Question: I want to hide all of the '<tr>' where 'td''s text is 0. How can I do that? I have to mention that in reality i have more than 600 rows. But the example below is a demo. THX
'''
<table id ="list2">
<tbody>
<tr>
<td>2</td>
<td>213</td>
<td id ="hideRow">0</td>
<tr>
<tr>
<td>vb</td>
<td>asf</td>
<td id ="hideRow">0</td>
<tr>
<tr>
<td>cxvb</td>
<td>xcvb</td>
<td id ="hideRow">2</td>
<tr>
<tr>
<td>cas</td>
<td>asdf</td>
<td id ="hideRow">45</td>
<tr>
</tbody>
</table>
'''
This is my try :| . The event is loaded by onclick event
'''
$('#list2').find("tr td #hideRow").each(function(){
var txt2 = $(this).text();
if (txt2 =="0"){
$('#list2').find("tr").each(function(){
$(this).hide();
});
}
})
'''

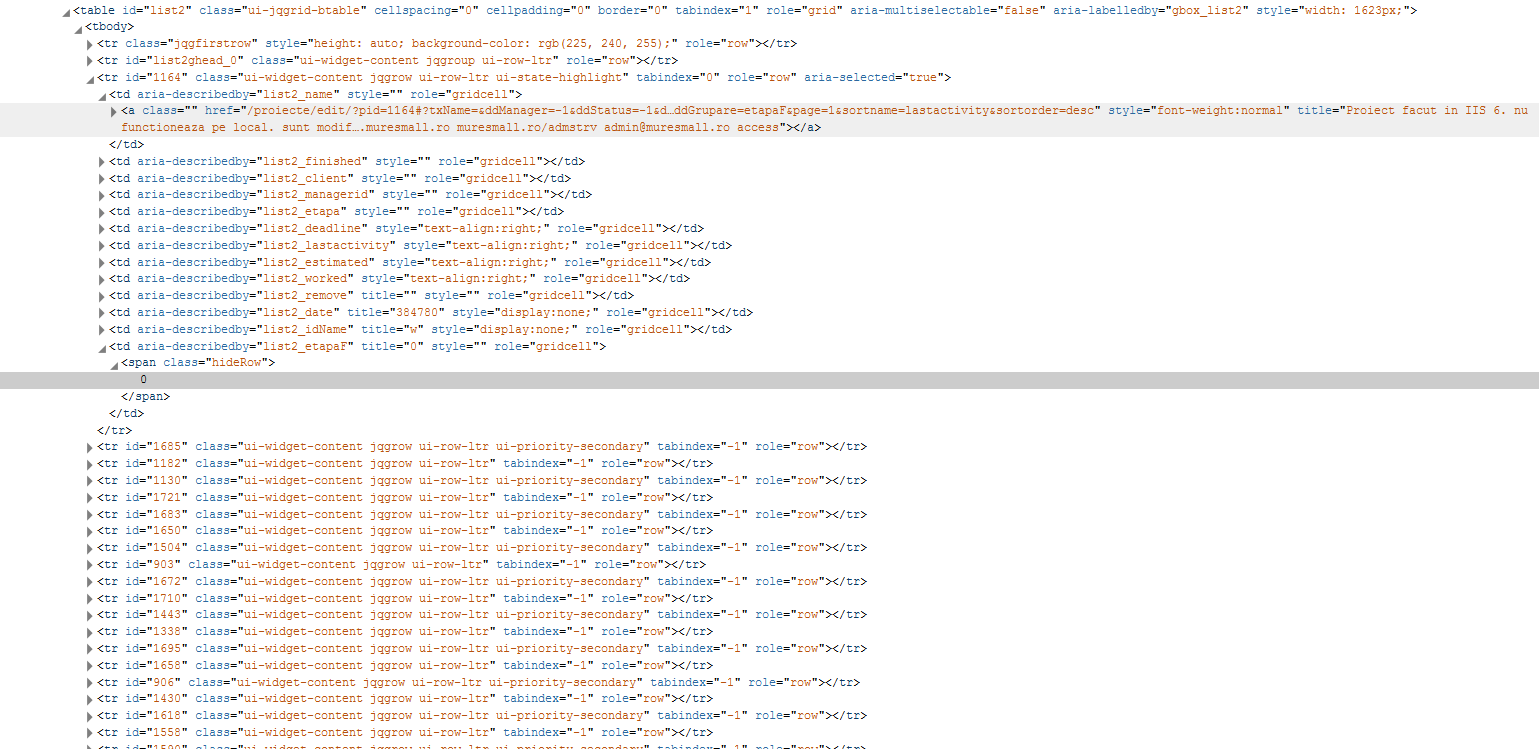
Answer: IDs on elements need to be unique, you can't have multiple '<td id="hideRow">' elements and expect things to play nicely all of the time. I'd suggest changing it to a class. Then, select all elements:
'''
var elems = $('span.hideRow');
'''
Filter to those whose text is '0':
'''
elems = elems.filter(function() {
return $(this).text() === "0";
});
'''
Get their parent '<tr>' element:
'''
elems = elems.closest('tr');
'''
Then, finally, hide them:
'''
elems.hide();
'''
That can, obviously, all be done in one line:
'''
$('span.hideRow').filter(function() {return $(this).text() === "0";}).closest('tr').hide();
'''